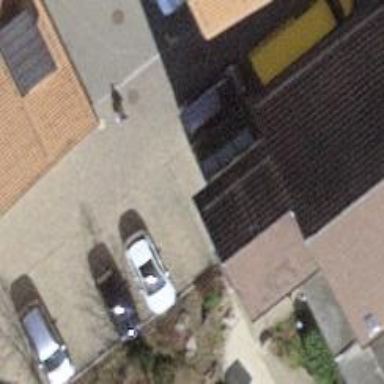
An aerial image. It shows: Parking area with surface.